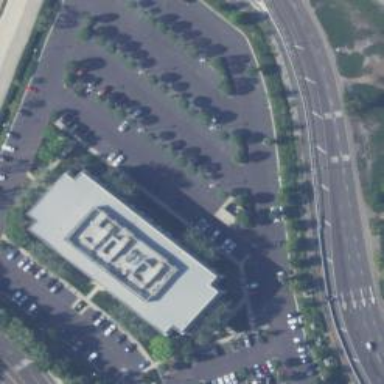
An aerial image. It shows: Office building.